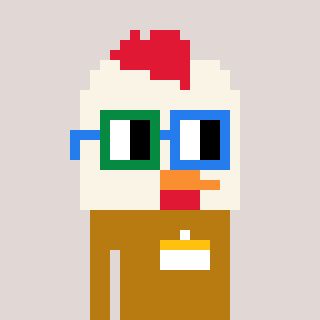
a pixel art character with square green and blue glasses, a chicken-shaped head and a gold-colored body on a warm background